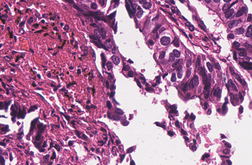
Tumor epithelial tissue: yes
Tumor-associated stroma tissue: yes
Normal tissue: no